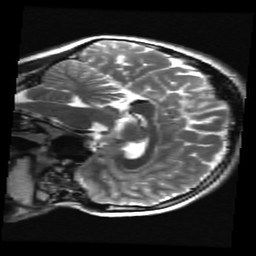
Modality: T2w
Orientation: sagittal
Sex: female
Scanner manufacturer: ge
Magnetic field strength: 3 T
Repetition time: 5 s
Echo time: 0.1012 s